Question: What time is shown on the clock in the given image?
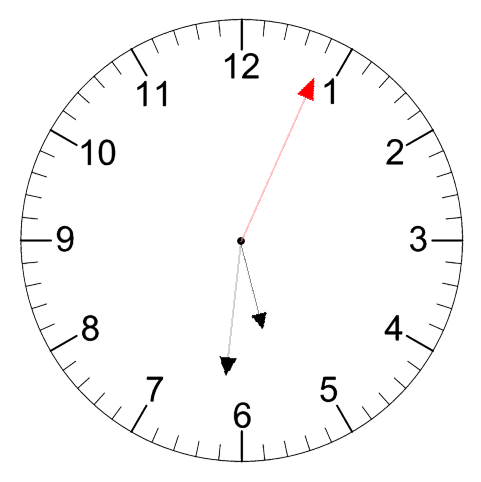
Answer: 05:31:04